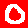
Digit: 0